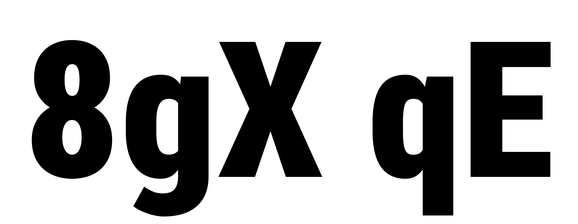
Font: Roboto_Condensed_Black